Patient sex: M
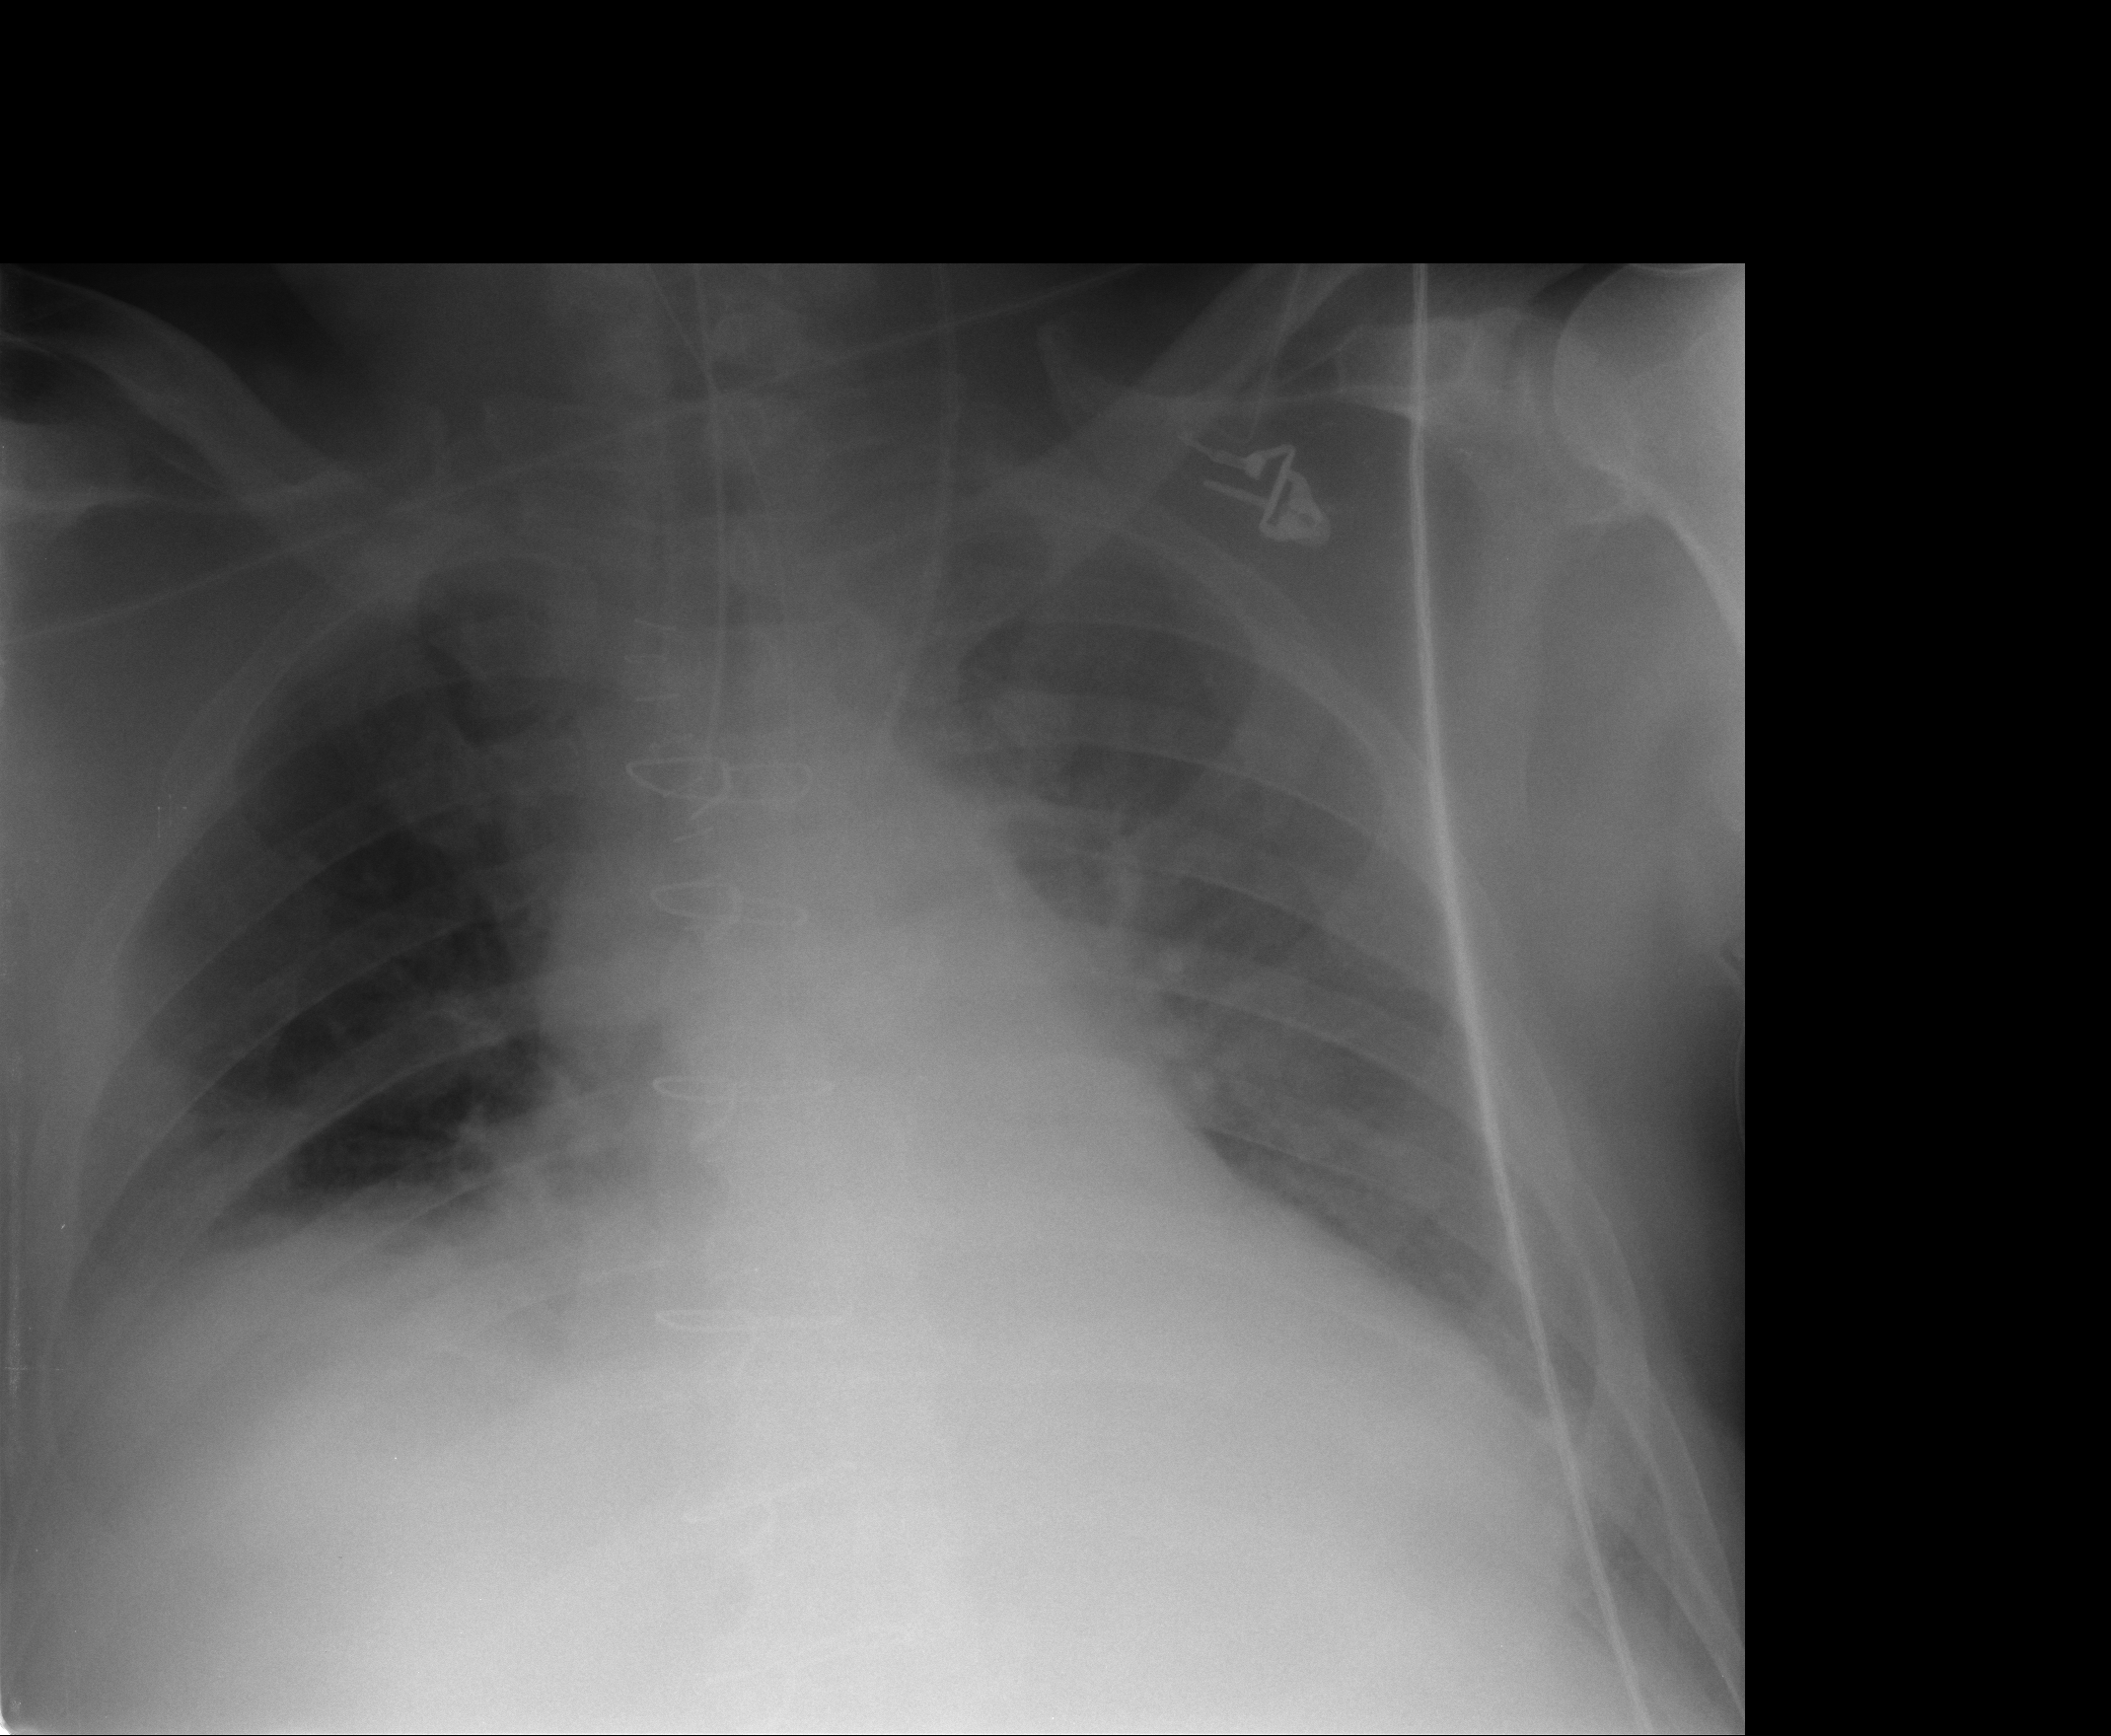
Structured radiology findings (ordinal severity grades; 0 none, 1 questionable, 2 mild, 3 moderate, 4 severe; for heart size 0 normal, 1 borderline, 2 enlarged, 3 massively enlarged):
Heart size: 2
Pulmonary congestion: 2
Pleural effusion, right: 3
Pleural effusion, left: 2
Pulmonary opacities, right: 2
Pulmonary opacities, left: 1
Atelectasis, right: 3
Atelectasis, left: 2